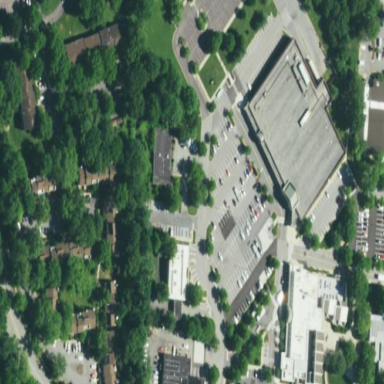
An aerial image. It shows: Retail area.